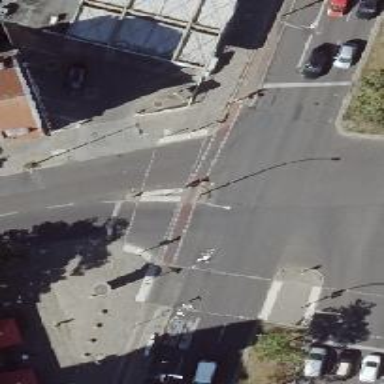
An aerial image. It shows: Asphalt cycleway with traffic signal crossing.